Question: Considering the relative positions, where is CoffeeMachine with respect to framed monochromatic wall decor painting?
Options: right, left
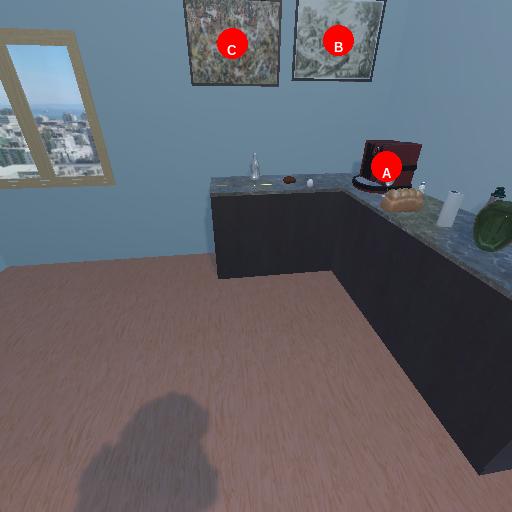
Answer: right